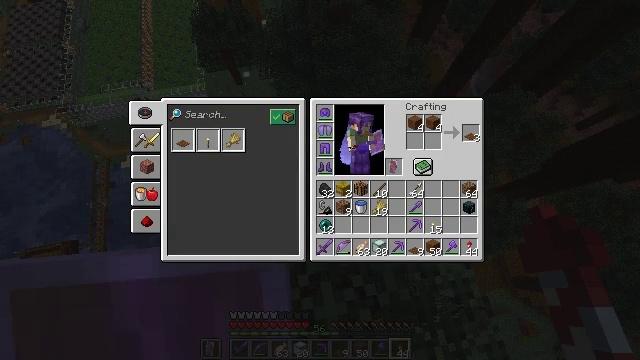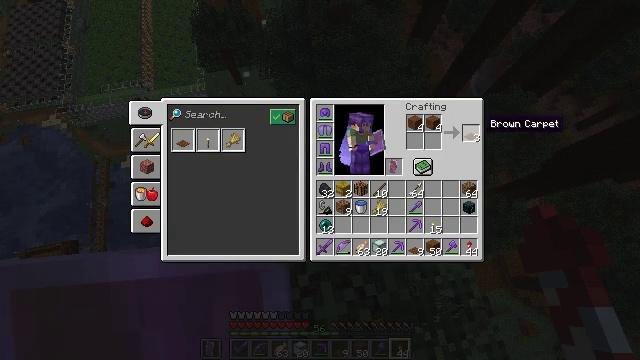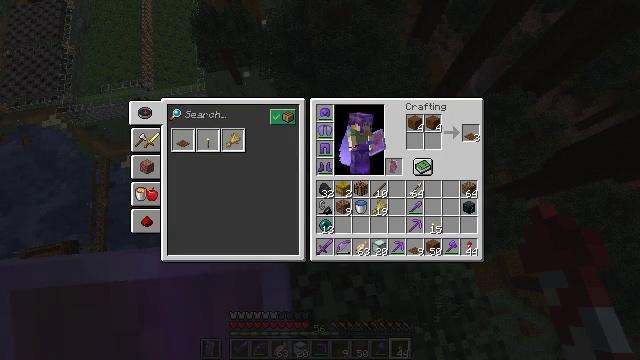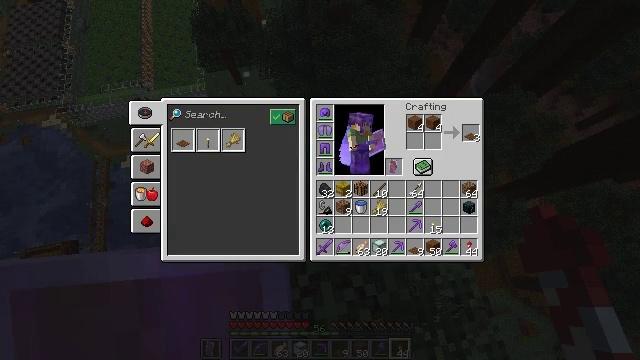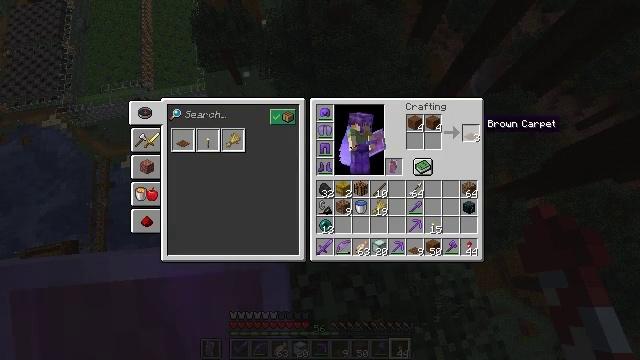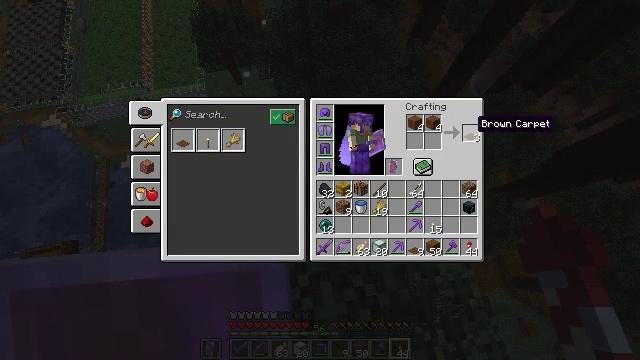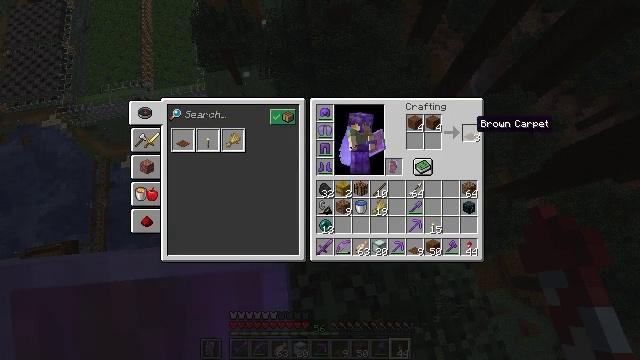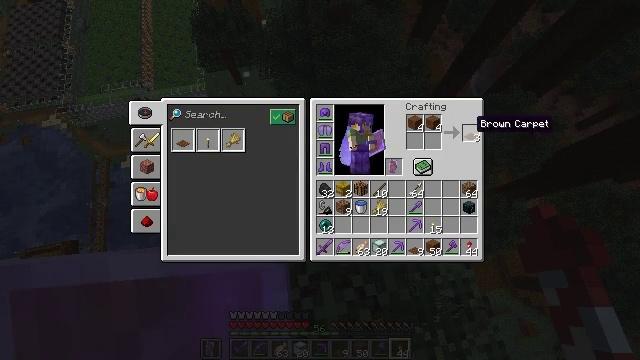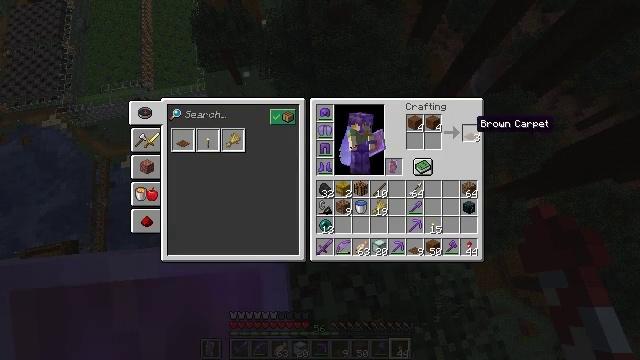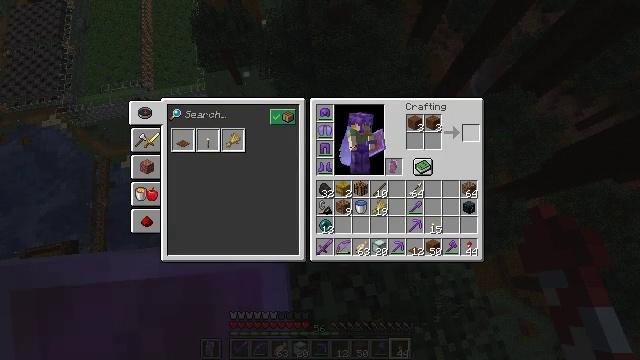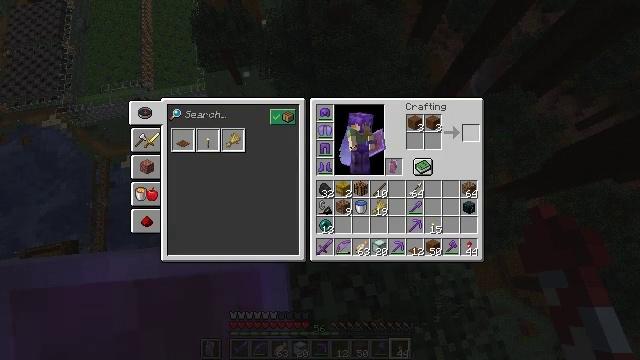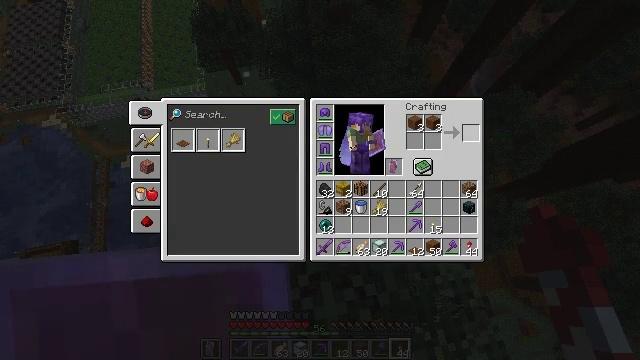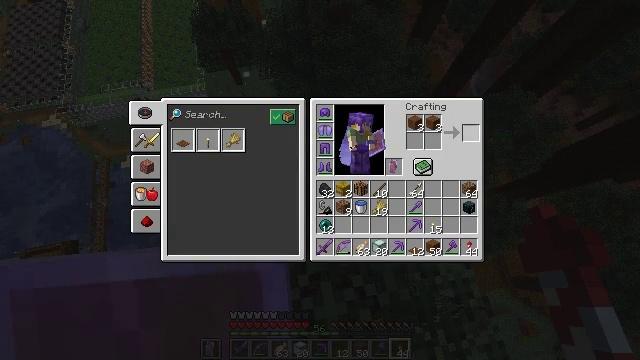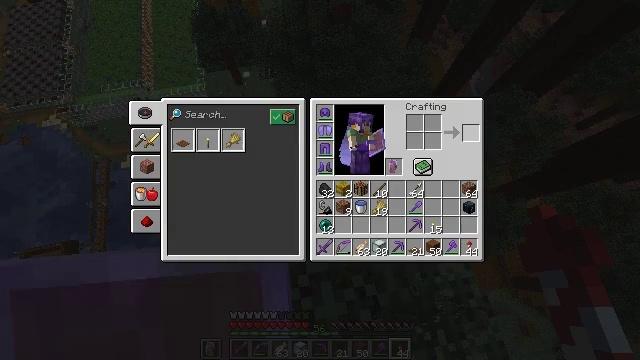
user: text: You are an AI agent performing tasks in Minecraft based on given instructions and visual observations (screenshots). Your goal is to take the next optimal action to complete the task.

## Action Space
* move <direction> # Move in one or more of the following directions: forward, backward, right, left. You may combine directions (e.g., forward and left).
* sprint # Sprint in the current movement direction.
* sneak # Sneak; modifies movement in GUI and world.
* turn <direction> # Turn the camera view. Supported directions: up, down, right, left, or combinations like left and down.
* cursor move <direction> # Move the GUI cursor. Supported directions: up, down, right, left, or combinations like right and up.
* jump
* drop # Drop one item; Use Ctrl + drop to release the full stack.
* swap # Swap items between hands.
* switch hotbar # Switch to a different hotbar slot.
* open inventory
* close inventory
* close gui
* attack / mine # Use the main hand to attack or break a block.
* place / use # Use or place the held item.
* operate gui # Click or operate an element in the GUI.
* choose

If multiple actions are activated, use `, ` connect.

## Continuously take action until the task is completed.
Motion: motion action
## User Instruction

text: Craft brown carpet by placing brown wool in the grid.
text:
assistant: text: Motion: sneak, turn right
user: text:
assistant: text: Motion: sneak
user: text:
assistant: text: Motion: sneak
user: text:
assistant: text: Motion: sneak
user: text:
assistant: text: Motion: sneak
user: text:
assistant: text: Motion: sneak
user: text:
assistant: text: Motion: sneak
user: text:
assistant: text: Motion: sneak
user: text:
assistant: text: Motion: sneak, attack / mine
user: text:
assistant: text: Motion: sneak, attack / mine
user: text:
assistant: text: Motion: sneak, attack / mine
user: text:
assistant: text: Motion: sneak, attack / mine
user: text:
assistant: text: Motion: sneak, attack / mine
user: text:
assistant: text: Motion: sneak, attack / mine